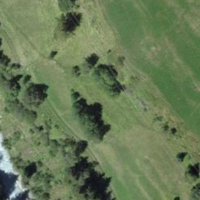
EUNIS habitat code: 24
Species observed at this site:
Veronica chamaedrys